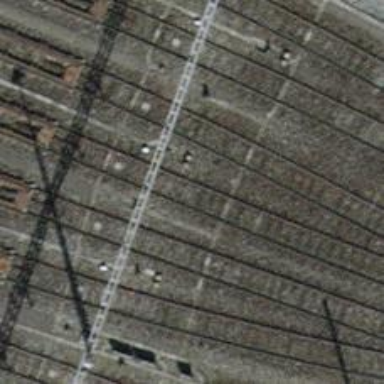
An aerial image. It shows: Rail yard with electrified rails and single track.